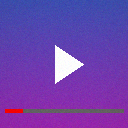
Screen state: on